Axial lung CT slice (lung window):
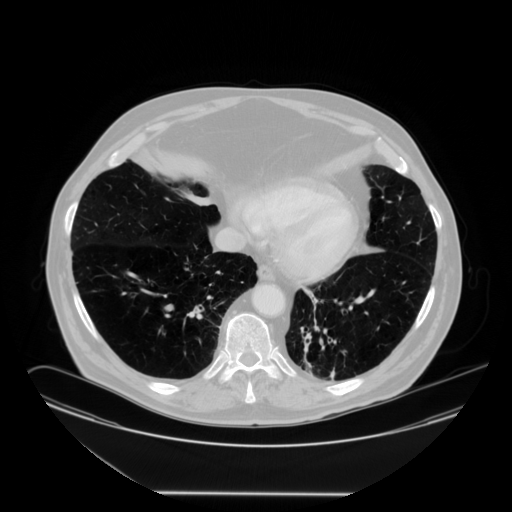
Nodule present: no